Question: is ist possible in ext js 4 to have a east region in a border layout with multiple tabs?

Thx for your help, I appreciate it!
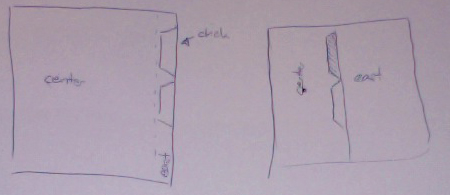
Answer: Try something like this: <URL>
You should then just be able to assign the panel to the east region, and voila!